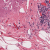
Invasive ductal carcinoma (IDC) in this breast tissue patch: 0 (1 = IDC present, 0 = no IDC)